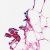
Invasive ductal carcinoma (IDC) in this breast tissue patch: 0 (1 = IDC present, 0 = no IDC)